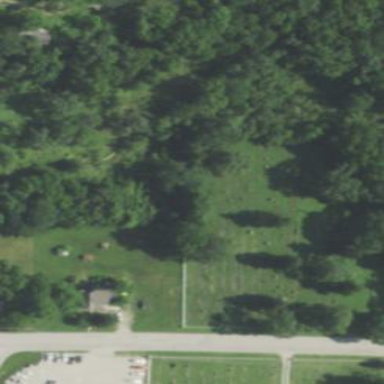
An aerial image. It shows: Cemetery.